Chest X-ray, PA view. Patient: 17 years old, sex M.
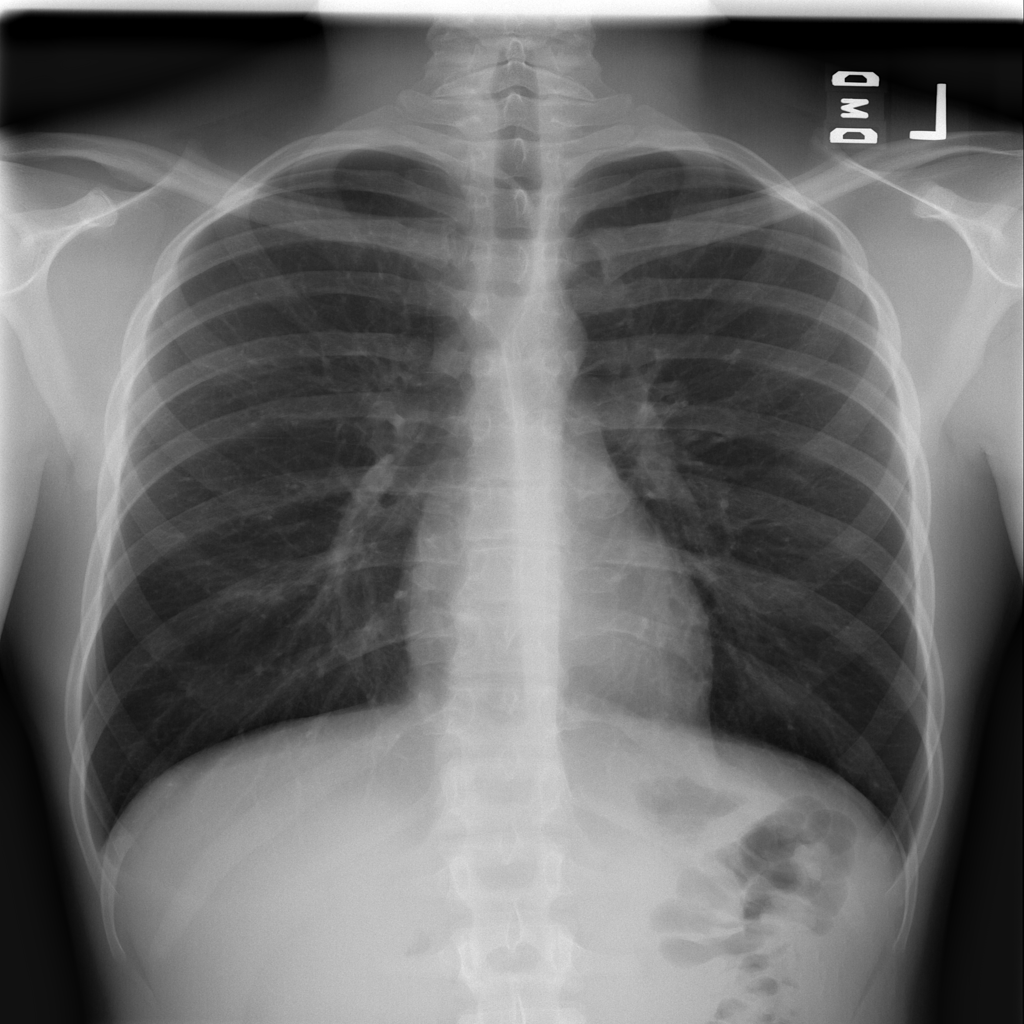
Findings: No Finding